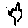
Label: smiley face